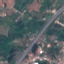
Label: Highway